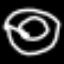
Label: donut